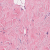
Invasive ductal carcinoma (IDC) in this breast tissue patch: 0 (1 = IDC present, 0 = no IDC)